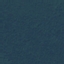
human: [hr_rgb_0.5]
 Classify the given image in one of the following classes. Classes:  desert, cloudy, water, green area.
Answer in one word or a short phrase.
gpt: green area